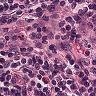
Metastatic tissue present: no